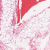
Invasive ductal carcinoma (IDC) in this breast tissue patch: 0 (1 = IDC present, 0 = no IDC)